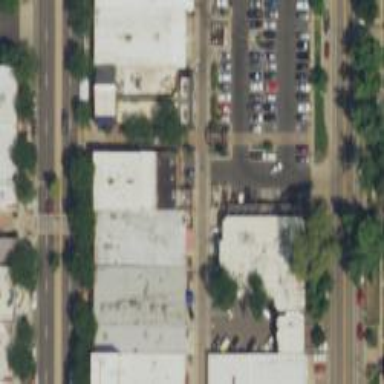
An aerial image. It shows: Alley classified as service road.